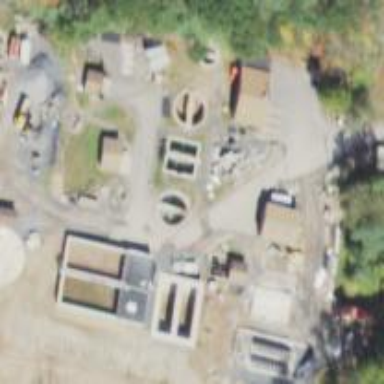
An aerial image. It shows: View of wastewater plant.